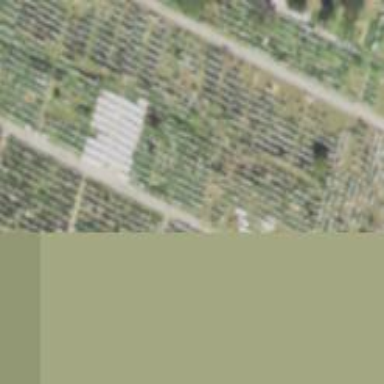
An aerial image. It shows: Sector within cemetery.